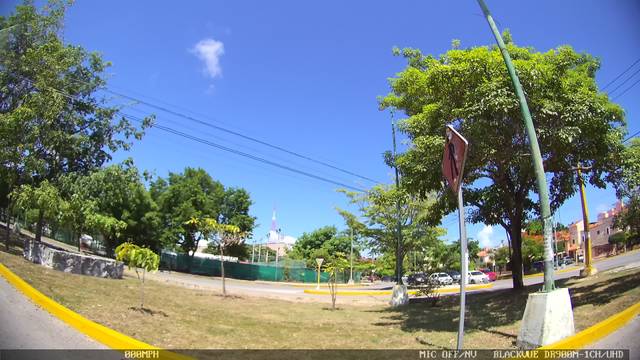
Region: Mexico
Coordinates: 21.151, -86.833